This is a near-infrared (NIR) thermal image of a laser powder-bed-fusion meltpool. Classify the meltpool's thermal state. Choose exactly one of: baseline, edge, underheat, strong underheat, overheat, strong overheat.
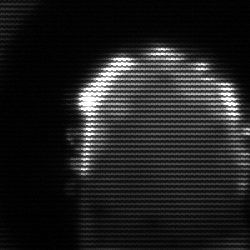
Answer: baseline